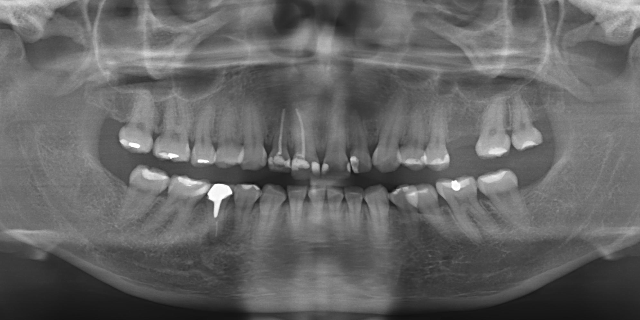
adult